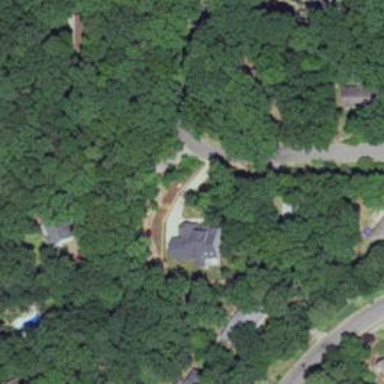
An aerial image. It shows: Driveway leading to service road.